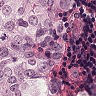
Metastatic tissue present: yes